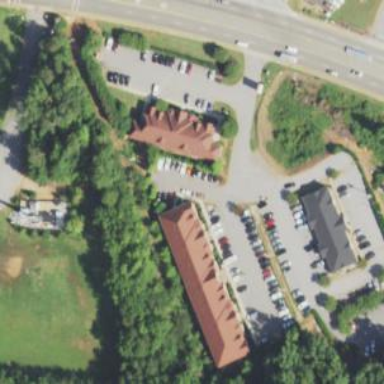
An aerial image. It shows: Healthcare clinic.